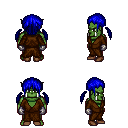
a pixel art fantasy rpg character, male body template, orc, green skin, brown robe, teal pants, blue twin-tailed hairstyle, metal gloves, brown shoes, four views (front, back, left, right), 2x2 character sprite sheet, small pixel art, hard edges, no anti-aliasing